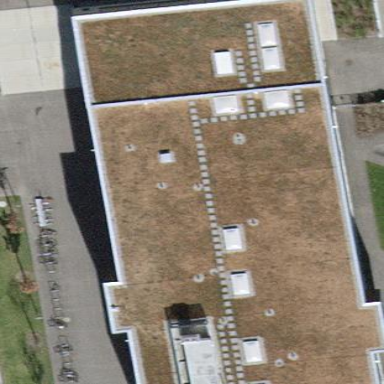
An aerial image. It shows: School building.